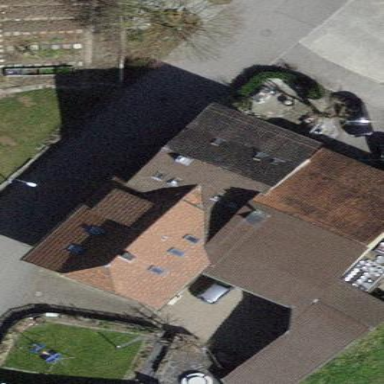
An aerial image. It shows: Building with tiled roof.